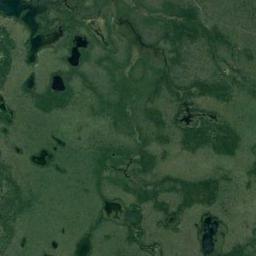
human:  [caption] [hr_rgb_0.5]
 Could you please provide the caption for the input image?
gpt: The wetland consists of green plants and water .

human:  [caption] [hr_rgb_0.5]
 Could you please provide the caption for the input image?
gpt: There is a straight path through this wetland .

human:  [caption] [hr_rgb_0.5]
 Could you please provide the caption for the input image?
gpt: There is a large green area in a lake in a wetland with lush green plants .

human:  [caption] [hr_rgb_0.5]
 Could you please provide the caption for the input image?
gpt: There are some different shapes and sizes of water around the wetlands .

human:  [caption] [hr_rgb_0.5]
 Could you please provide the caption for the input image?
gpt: There are many green areas and some water areas on the wetland .